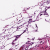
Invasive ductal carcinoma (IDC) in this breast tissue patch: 0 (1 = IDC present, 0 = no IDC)